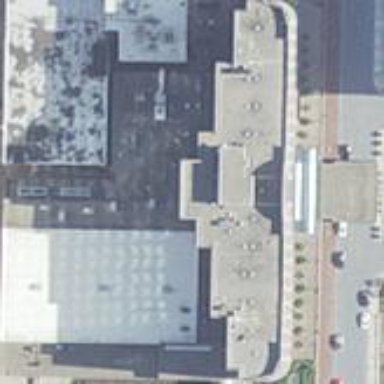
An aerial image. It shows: Hotel building.